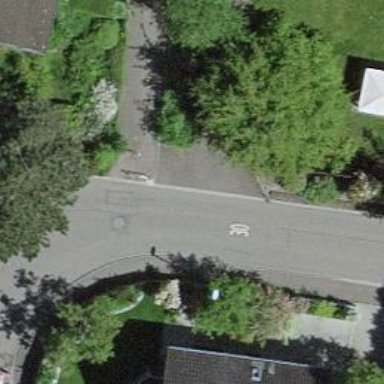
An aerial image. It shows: Cycle barrier.